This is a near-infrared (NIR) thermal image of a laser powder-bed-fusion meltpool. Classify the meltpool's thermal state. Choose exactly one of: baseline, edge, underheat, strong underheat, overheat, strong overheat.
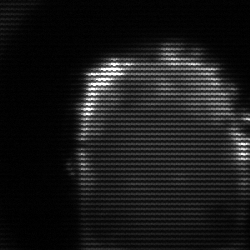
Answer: baseline